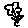
Label: flower